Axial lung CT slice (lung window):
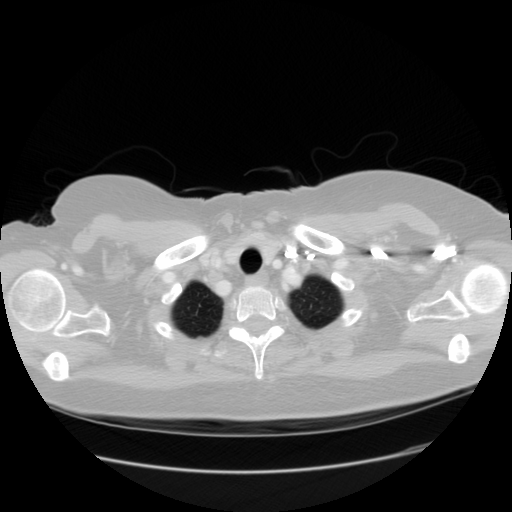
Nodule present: no